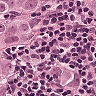
Metastatic tissue present: yes